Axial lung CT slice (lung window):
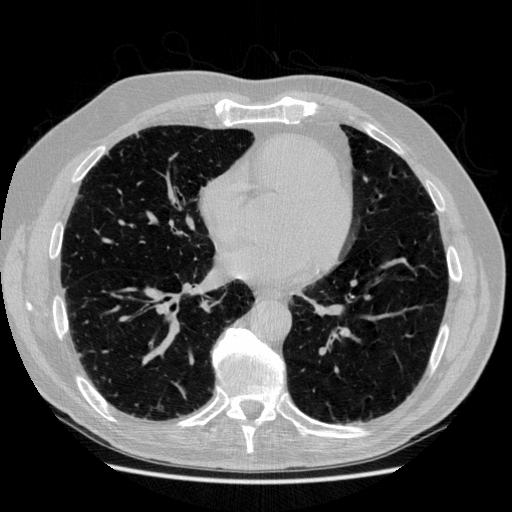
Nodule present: no